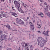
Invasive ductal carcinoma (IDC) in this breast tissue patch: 1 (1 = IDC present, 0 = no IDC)